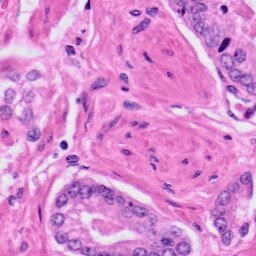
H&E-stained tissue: Prostate